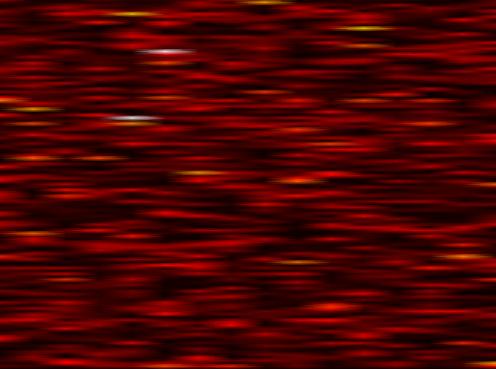
Label: OFDM